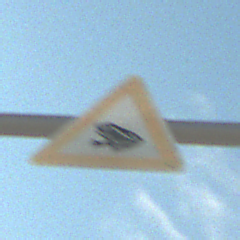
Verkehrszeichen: AmphibienwanderungRechts
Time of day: MorningAfternoon
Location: Outdoor (RoadRail)
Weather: PartlyCloudy
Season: NotSpecified
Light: Natural